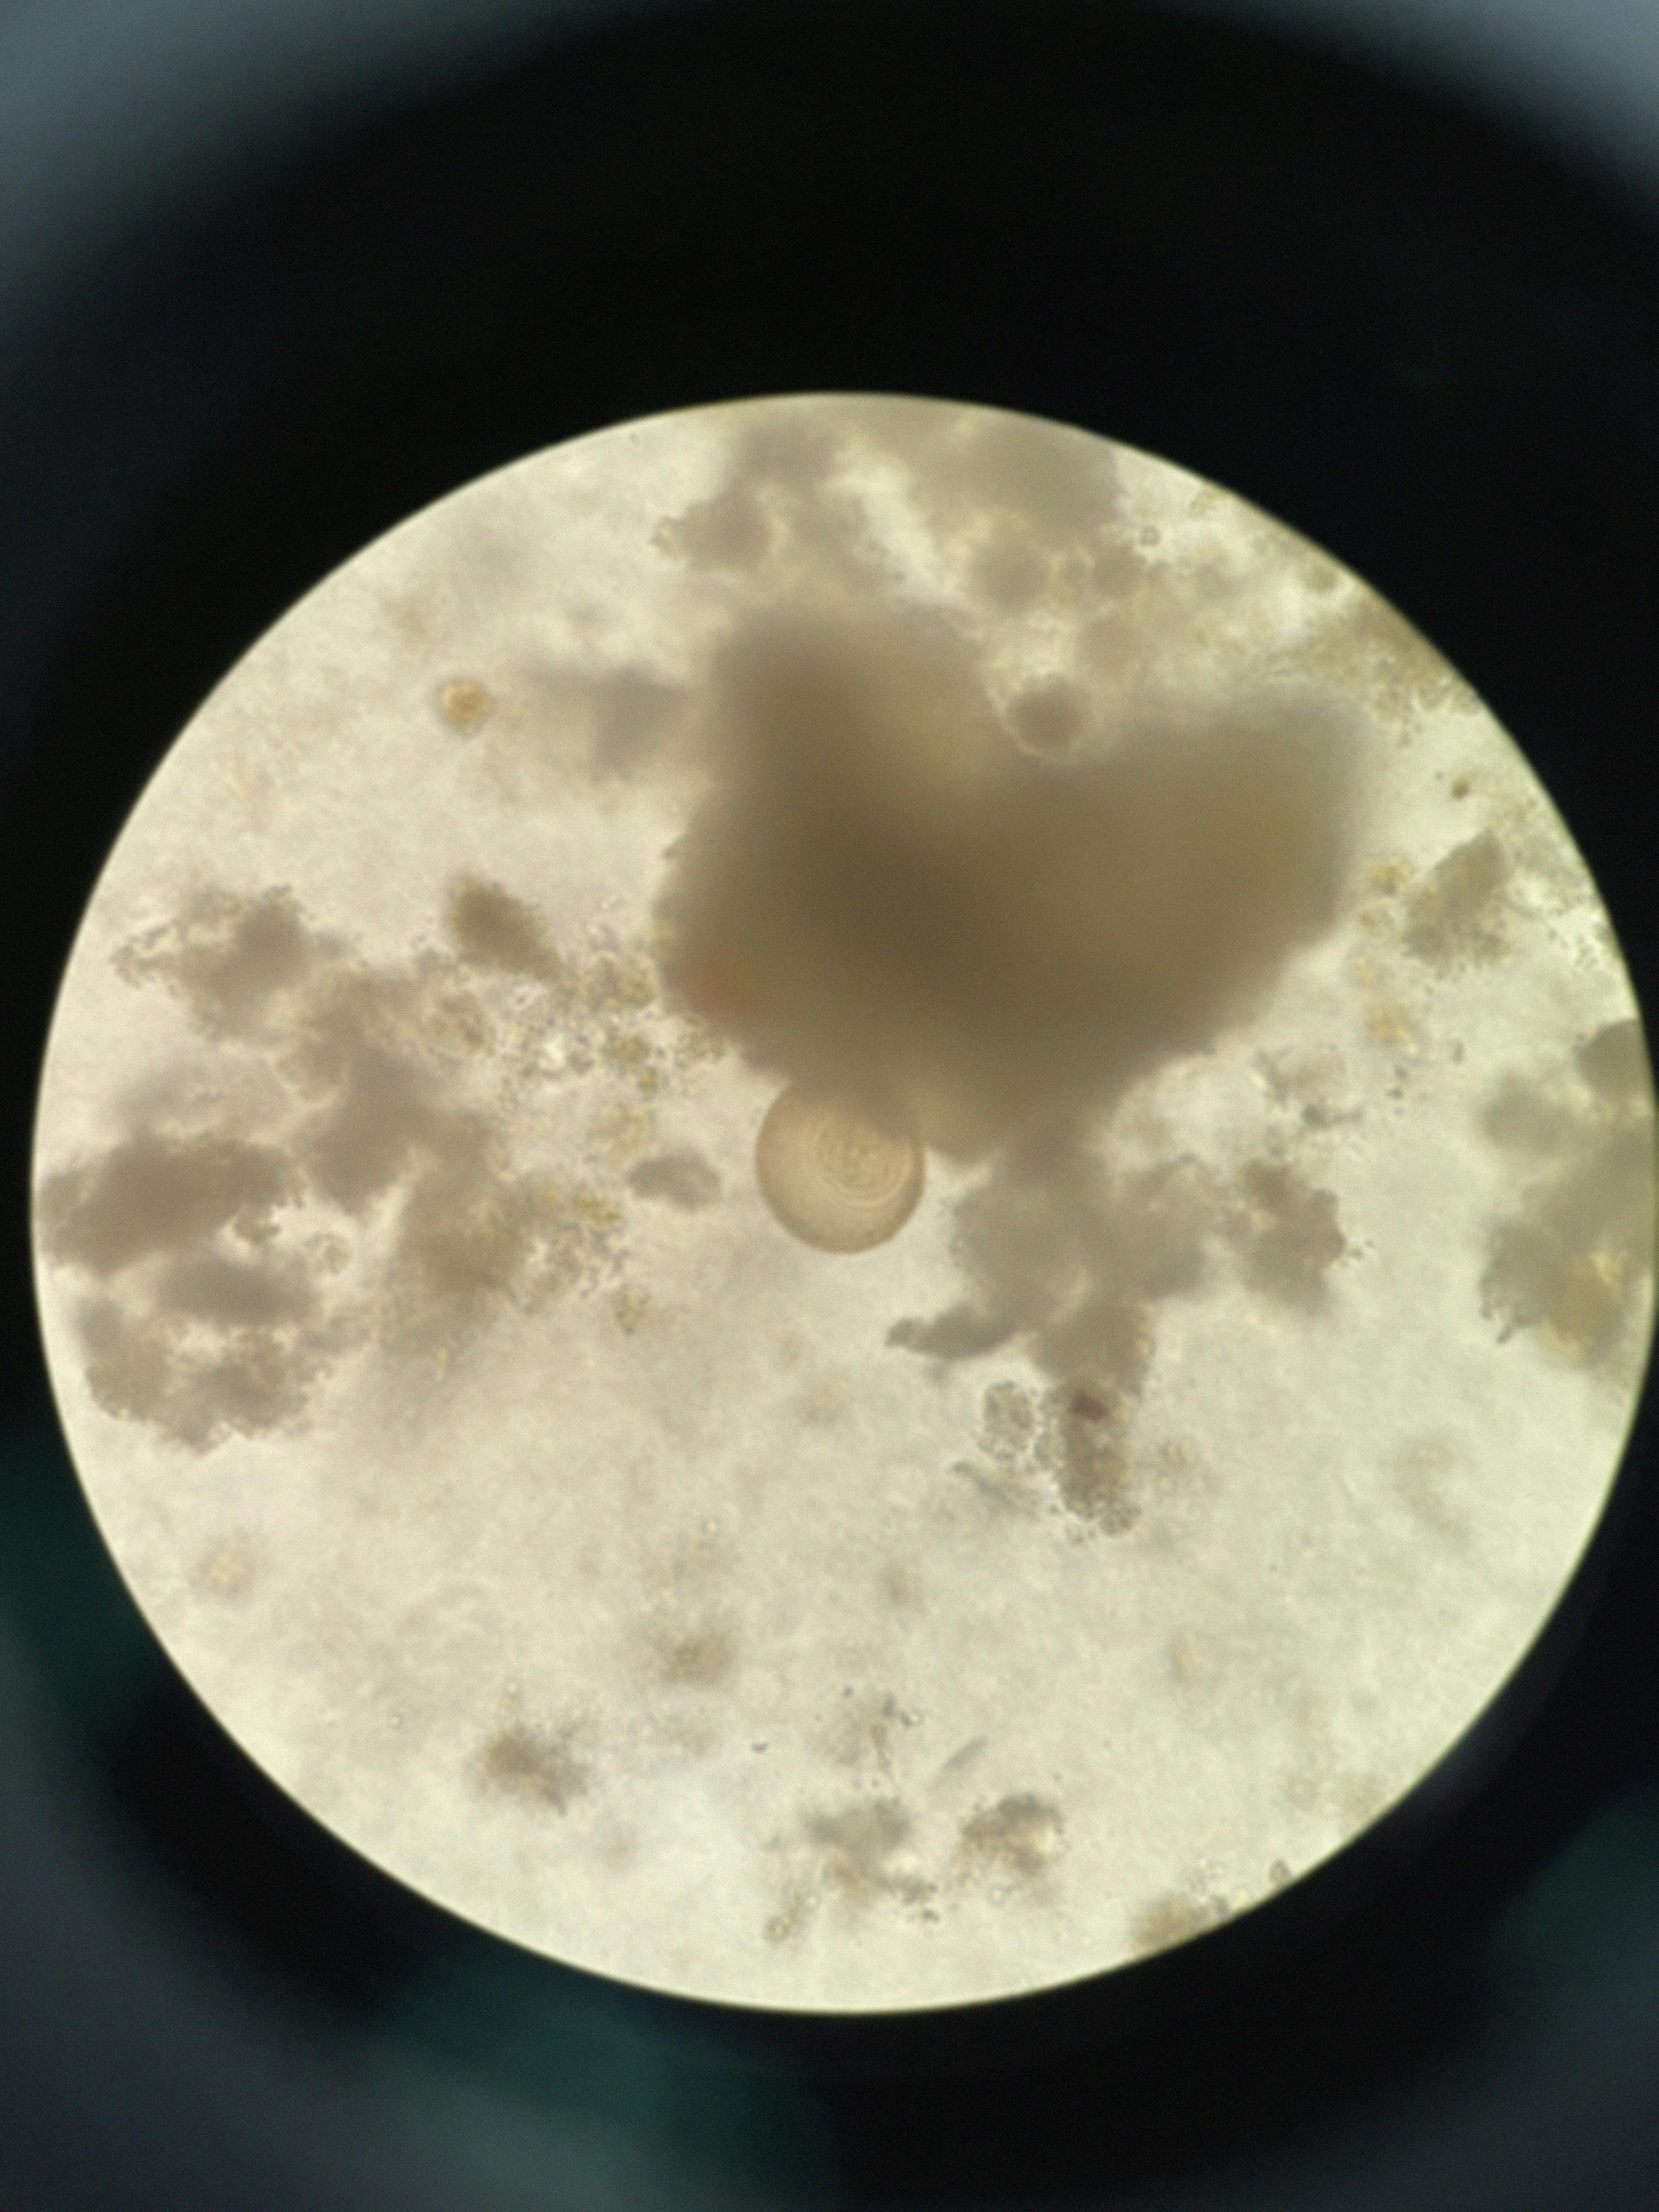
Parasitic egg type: Hymenolepis diminuta